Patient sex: M
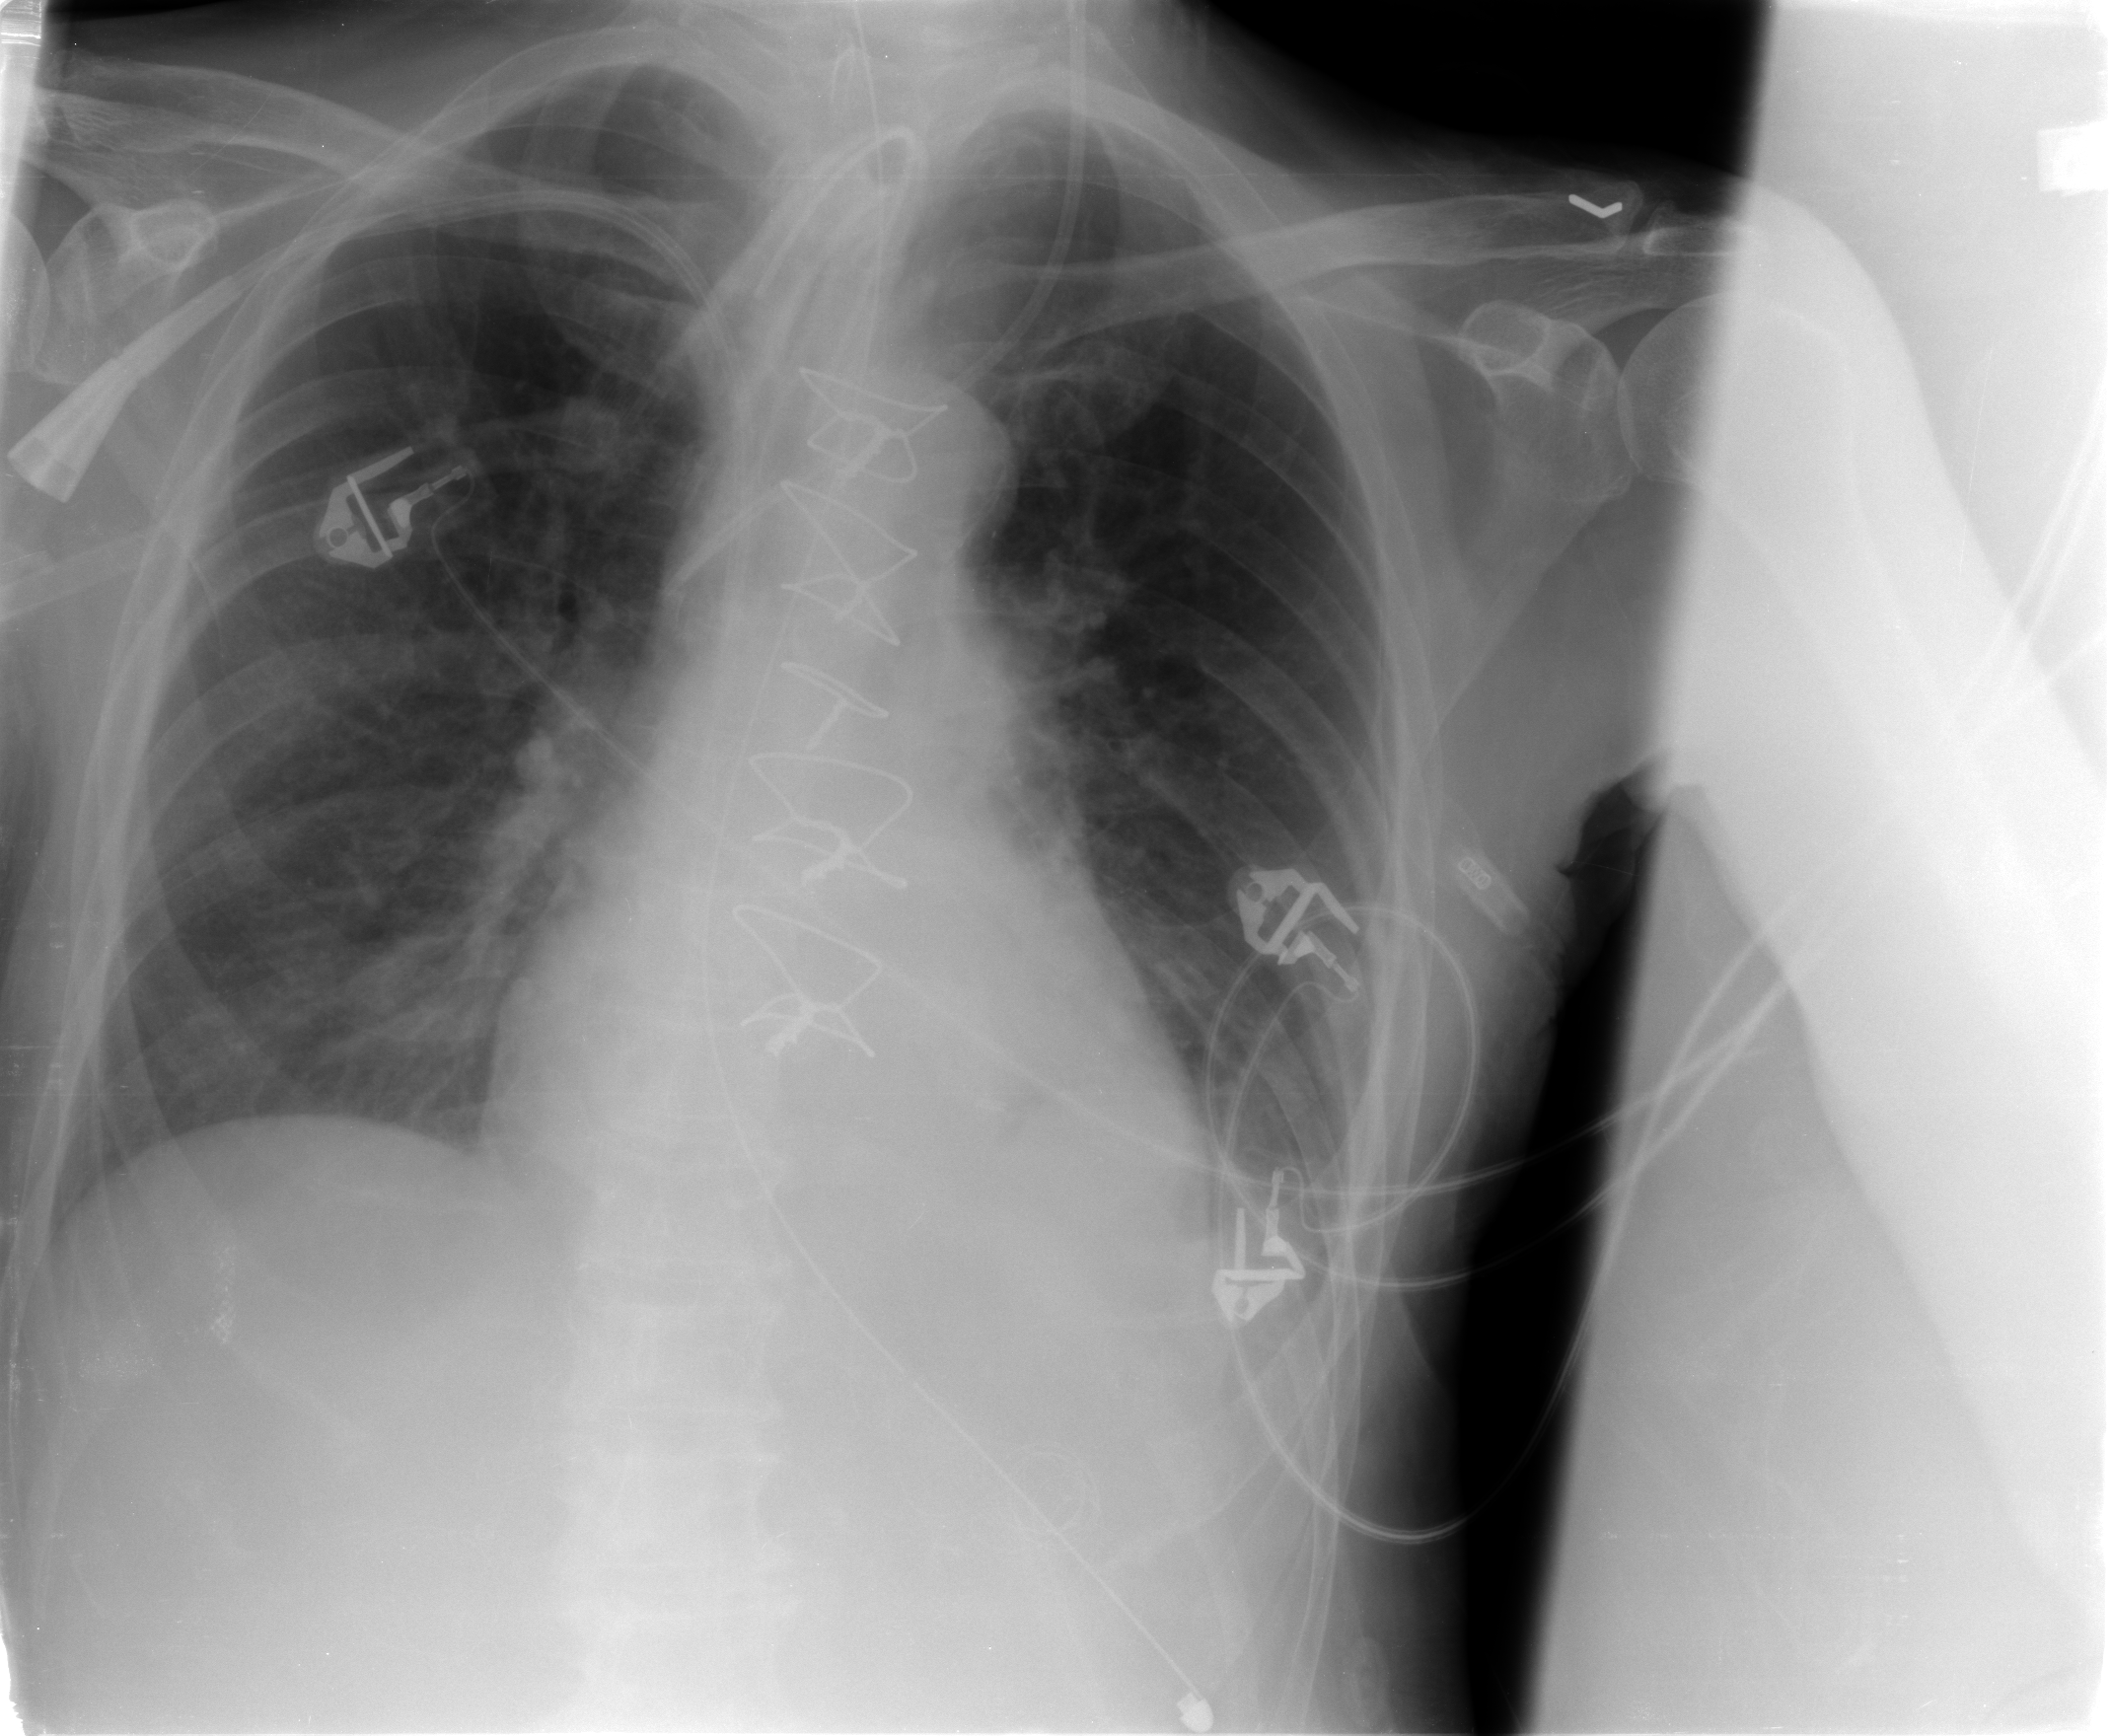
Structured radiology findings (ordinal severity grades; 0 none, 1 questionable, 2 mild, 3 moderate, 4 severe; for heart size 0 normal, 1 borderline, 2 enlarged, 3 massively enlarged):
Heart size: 0
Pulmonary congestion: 1
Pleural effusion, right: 0
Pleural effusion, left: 1
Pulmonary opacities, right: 1
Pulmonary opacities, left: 0
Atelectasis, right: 0
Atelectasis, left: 2